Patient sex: F
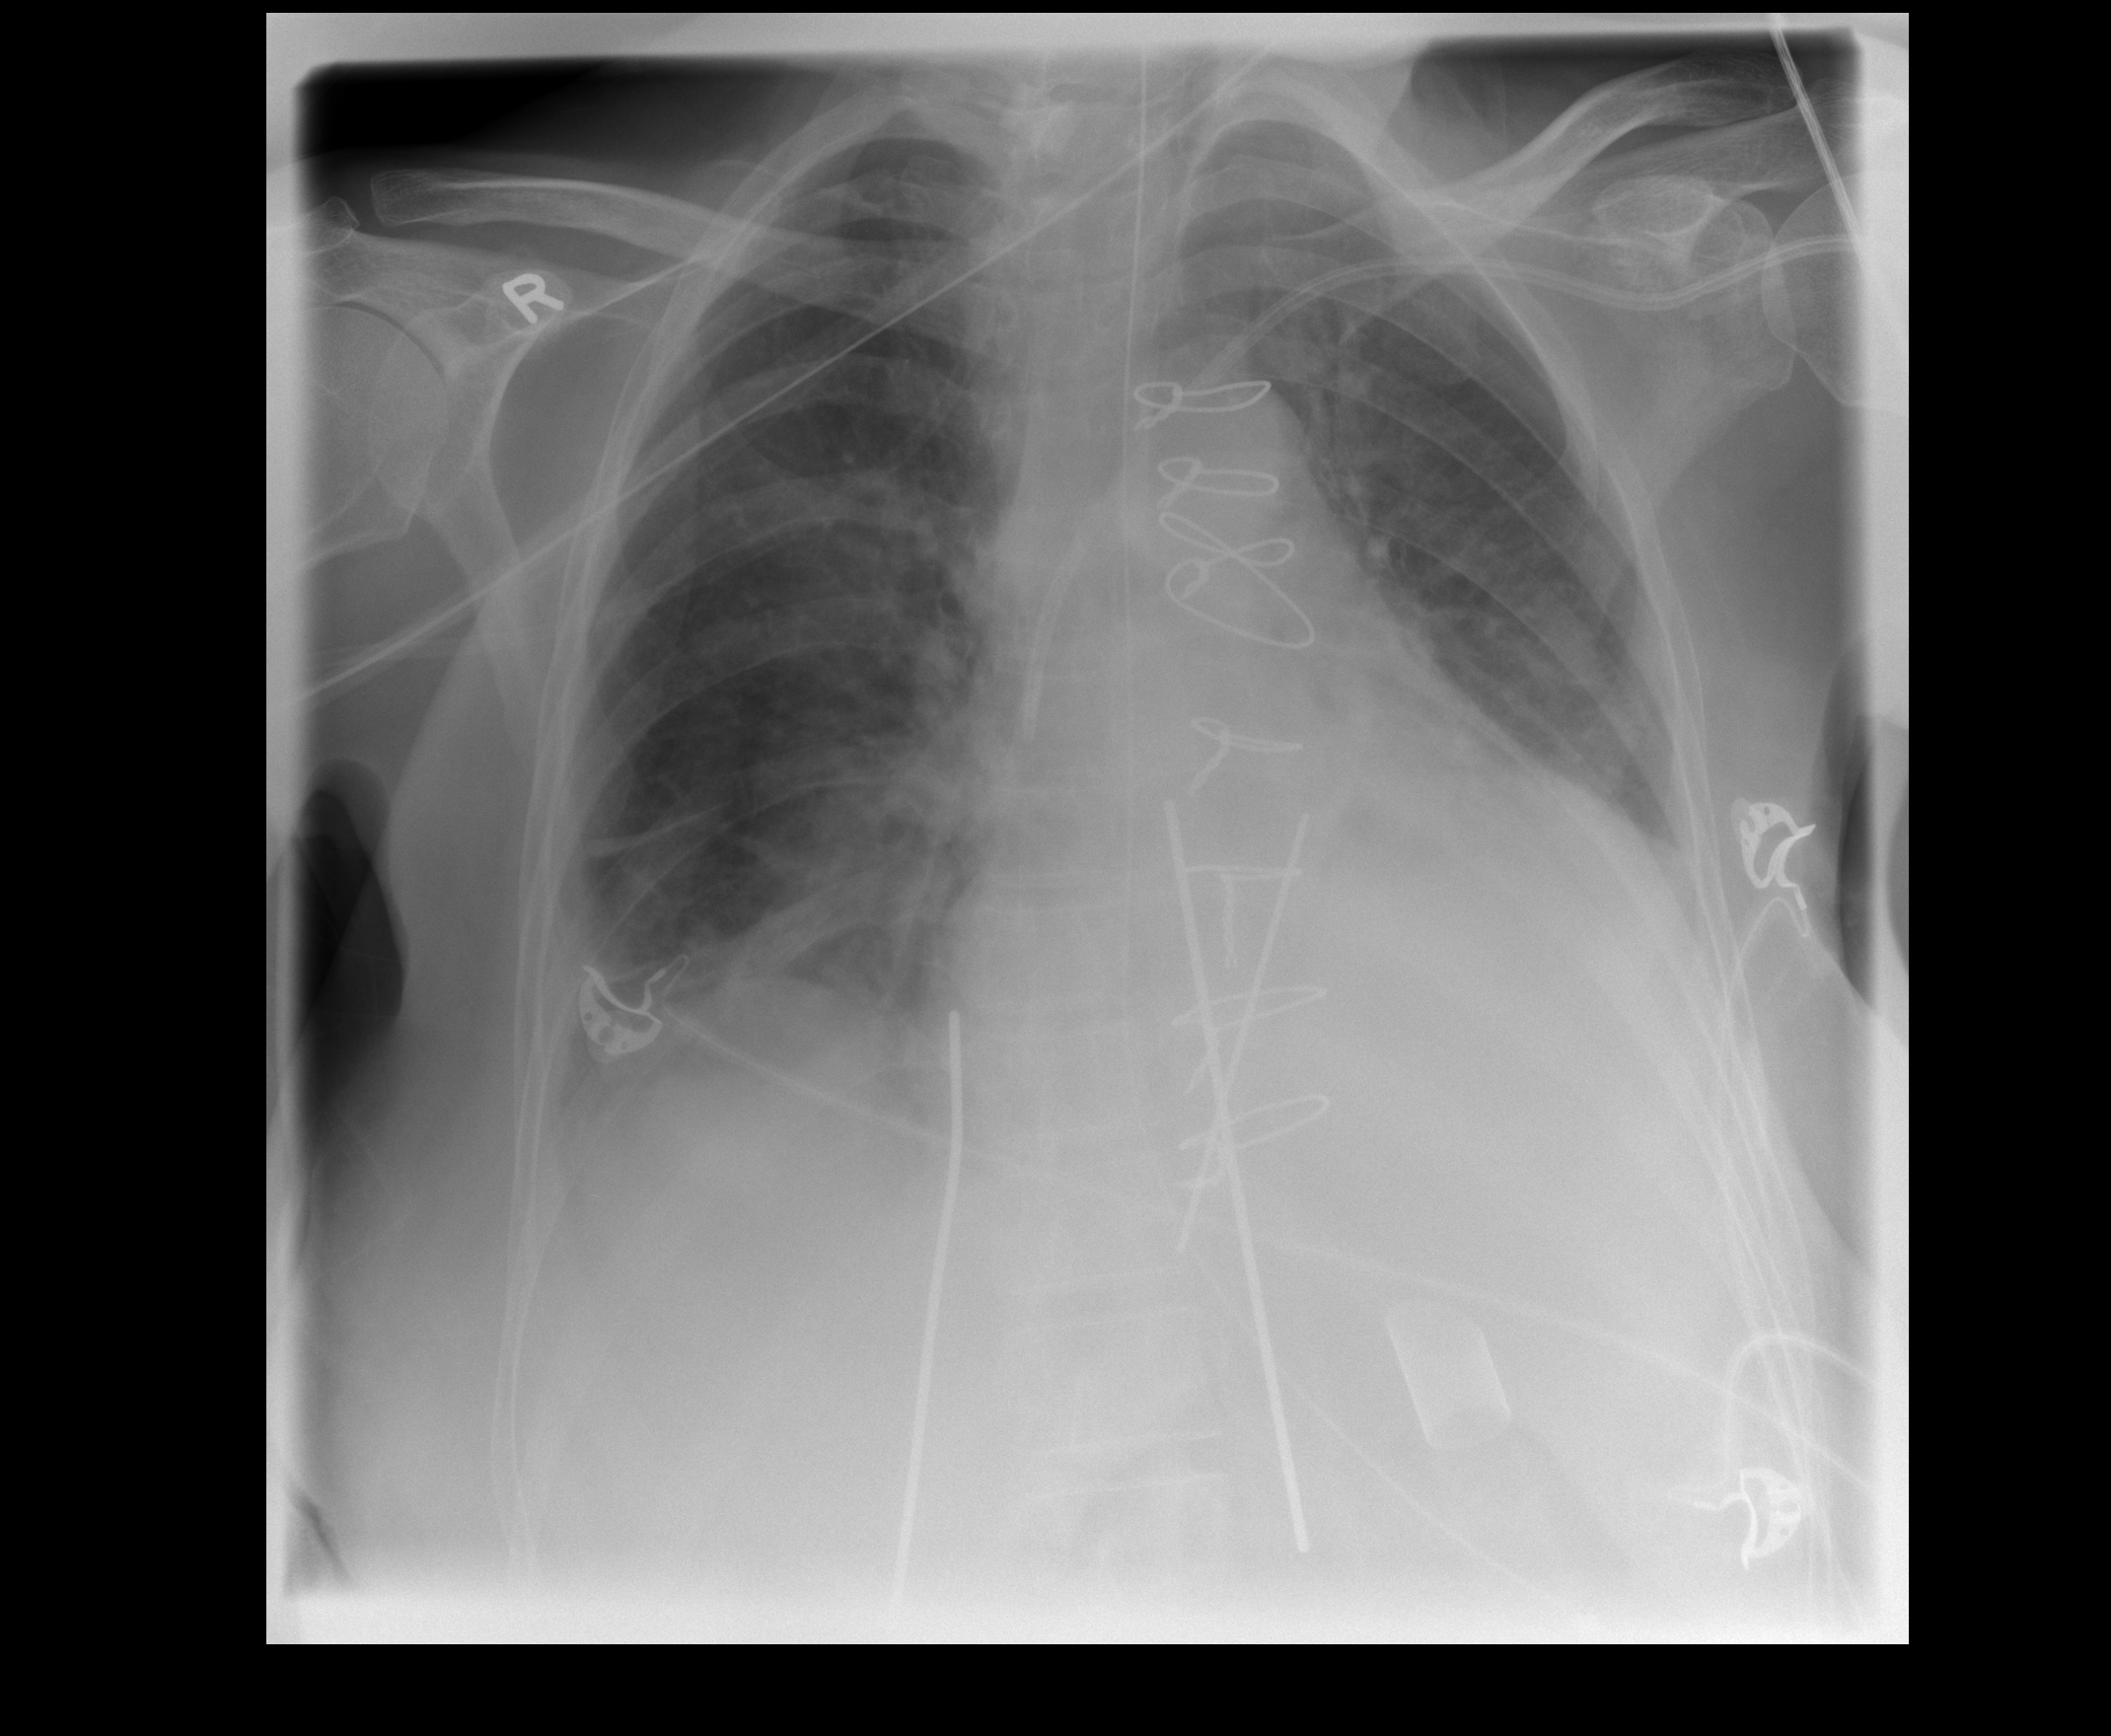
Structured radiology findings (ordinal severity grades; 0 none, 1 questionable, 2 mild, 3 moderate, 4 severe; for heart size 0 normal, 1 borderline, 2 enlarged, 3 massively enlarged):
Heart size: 0
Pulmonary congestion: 0
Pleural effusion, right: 2
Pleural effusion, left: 2
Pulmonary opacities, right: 0
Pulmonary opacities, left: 0
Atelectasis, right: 1
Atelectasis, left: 2